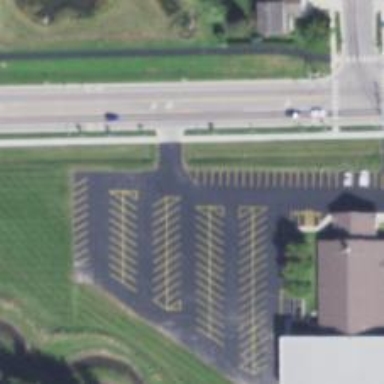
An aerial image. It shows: Asphalt driveway designated as service road.